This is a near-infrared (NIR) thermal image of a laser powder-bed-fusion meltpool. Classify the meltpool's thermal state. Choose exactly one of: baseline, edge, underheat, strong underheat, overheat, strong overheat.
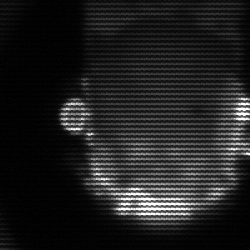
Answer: baseline